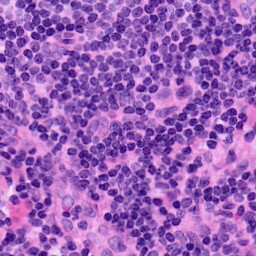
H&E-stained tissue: LymphNode